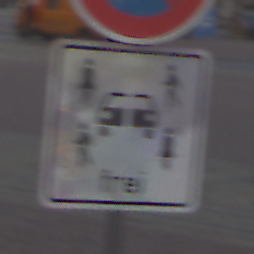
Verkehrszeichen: CarsharingfahrzeugeFrei
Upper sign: AbsolutesHalteverbot
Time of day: MorningAfternoon
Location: Outdoor (Urban)
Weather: PartlyCloudy
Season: NotSpecified
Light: Natural